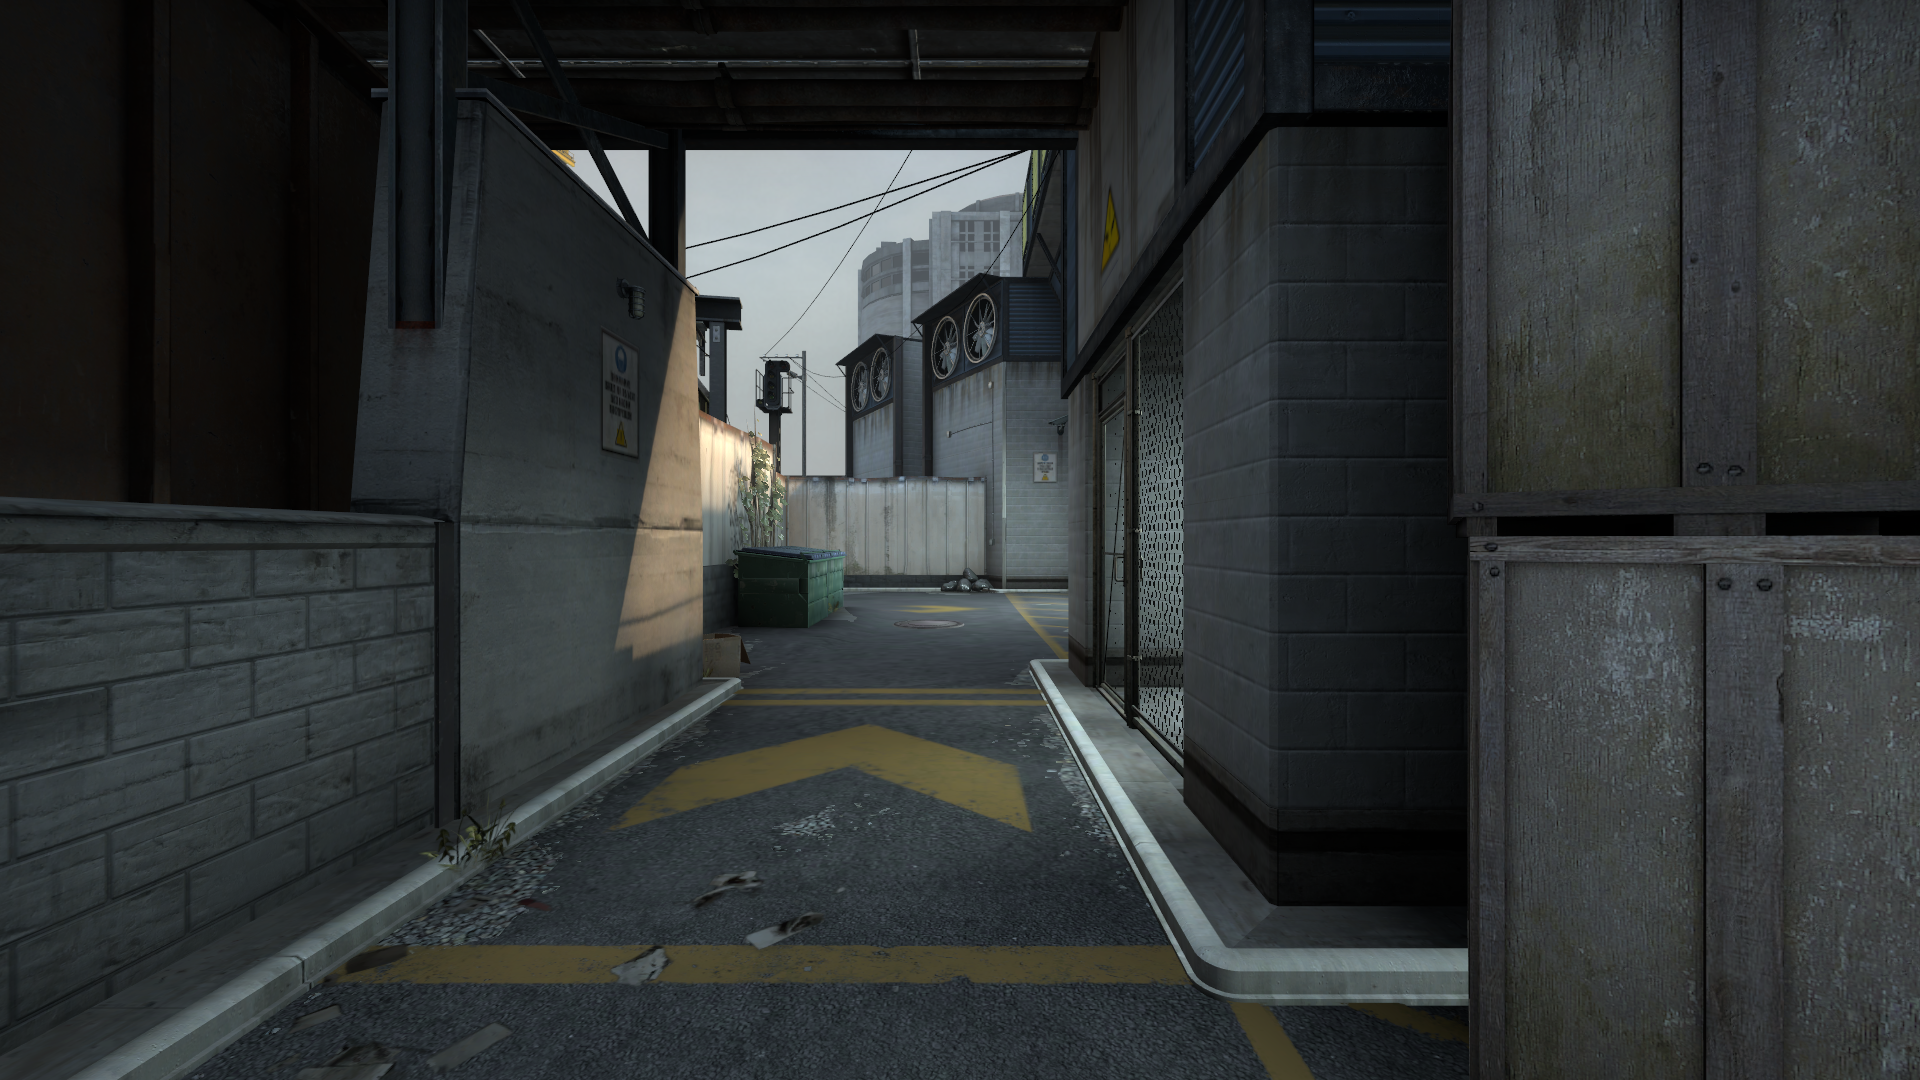
Map: de_train